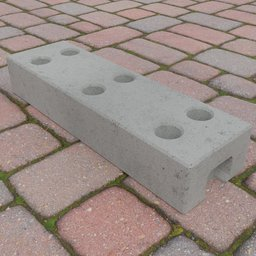
Label: architecture